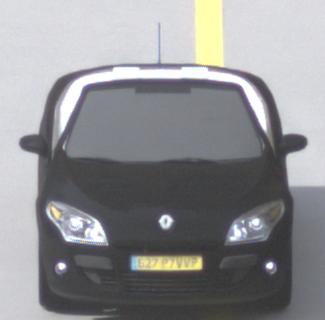
Make: Renault
Model: Mégane Coupé-Cabriolet 1.6 16V 110
Detailed model: Mégane (III) Coupé-Cabriolet
Model produced from: 2010/06
Model produced until: 2013/03
Doors: 2
Color: black
Road condition: dry road
Daytime: morning or afternoon
Contrast: low contrast